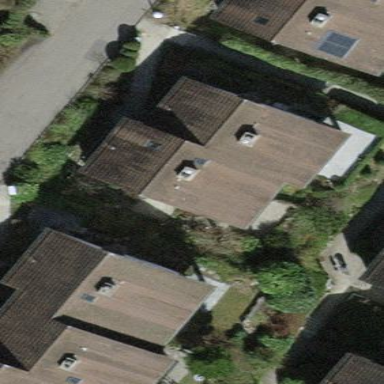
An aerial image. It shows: Building with tile roof.